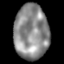
Tissue: lung
Cell type: Myeloid cells
Senescence score: 0.1847
Nuclear area (px): 1839
Mean DAPI intensity: 139.296